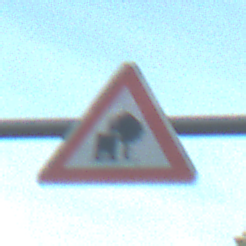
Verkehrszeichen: UnzureichendesLichtraumprofil
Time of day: SunriseSunset
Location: Outdoor (Suburban)
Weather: PartlyCloudy
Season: NotSpecified
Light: Natural